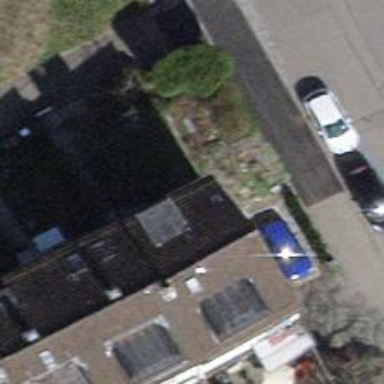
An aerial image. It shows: Terrace building with gabled roof.